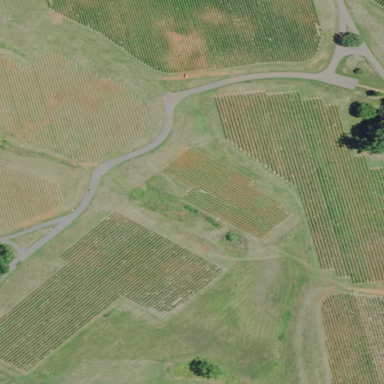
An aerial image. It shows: Vineyard growing grapes.